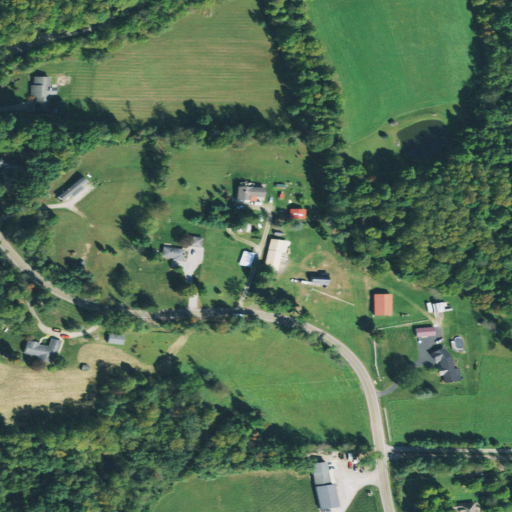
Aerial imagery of mountain in Ohio named Sand Run Hill containing pasture, deciduous forest, mixed forest, open development, low intensity development, shrub, and medium intensity development